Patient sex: M
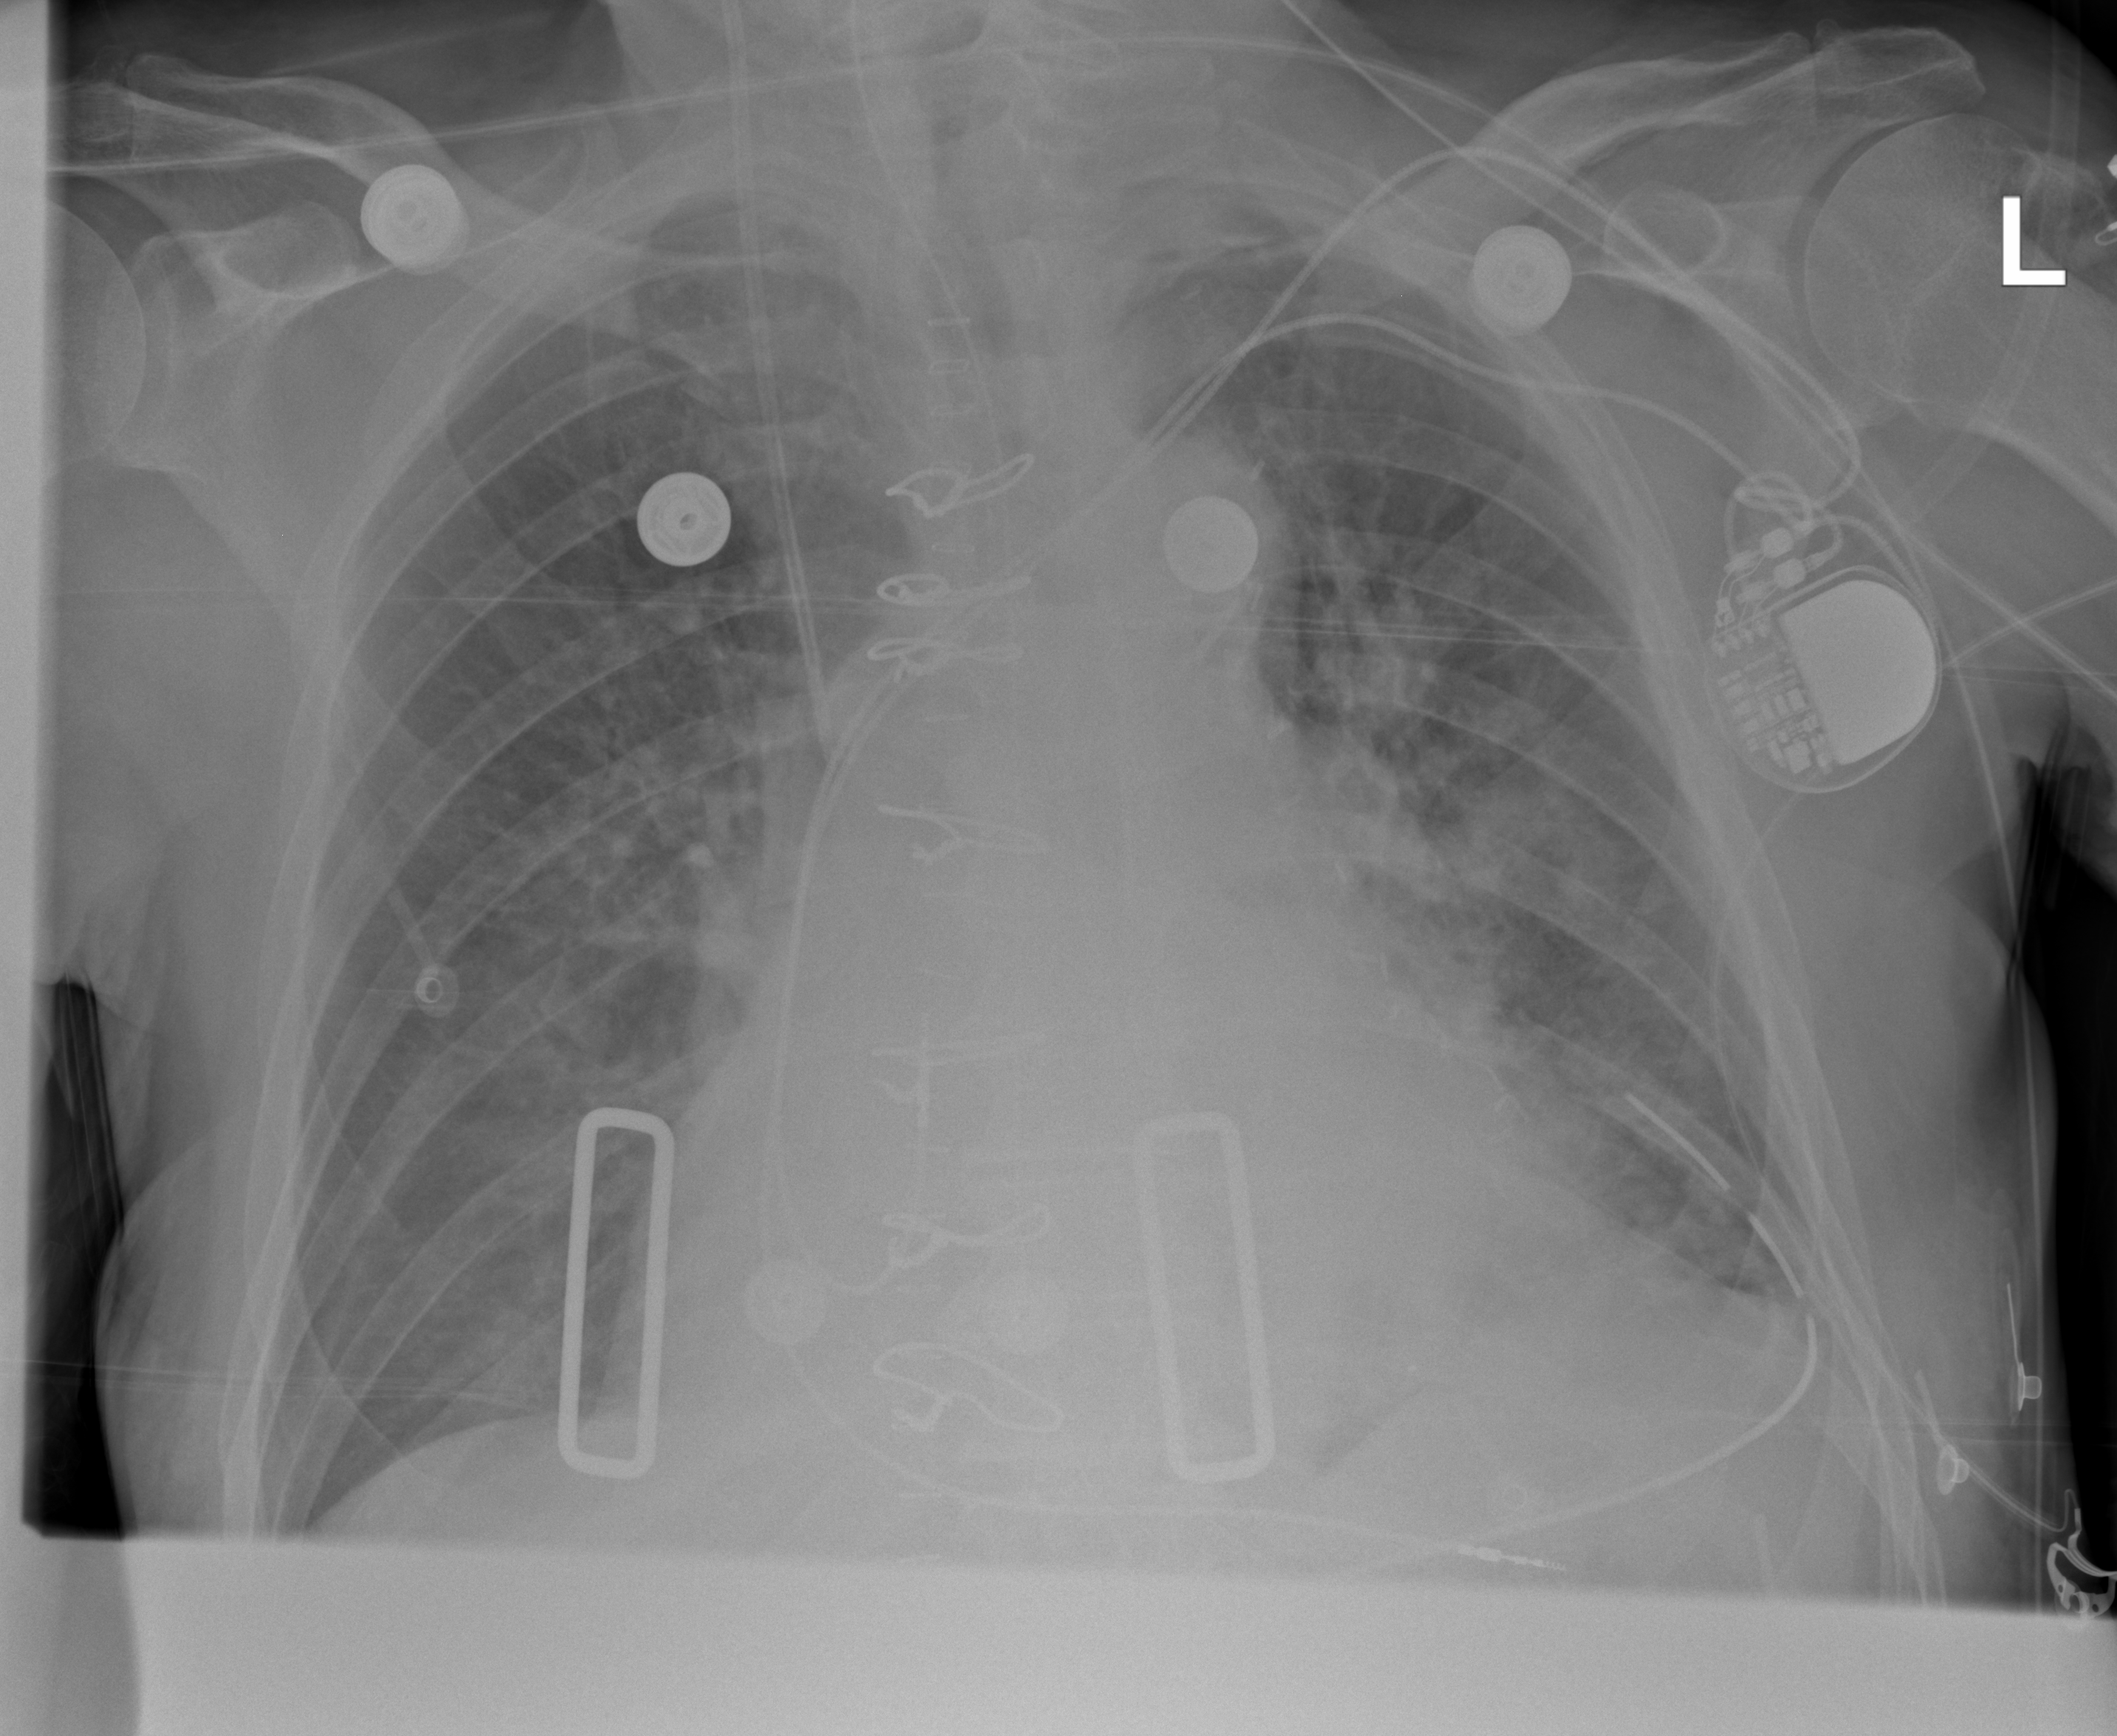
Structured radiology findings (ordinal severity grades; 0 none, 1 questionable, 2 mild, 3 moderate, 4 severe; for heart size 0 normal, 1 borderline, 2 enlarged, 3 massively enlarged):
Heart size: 2
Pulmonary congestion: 2
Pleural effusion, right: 0
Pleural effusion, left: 0
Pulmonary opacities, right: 0
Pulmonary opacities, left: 0
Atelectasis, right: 0
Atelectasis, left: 0